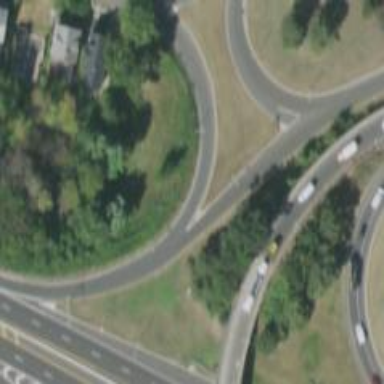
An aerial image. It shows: Trunk link highway.